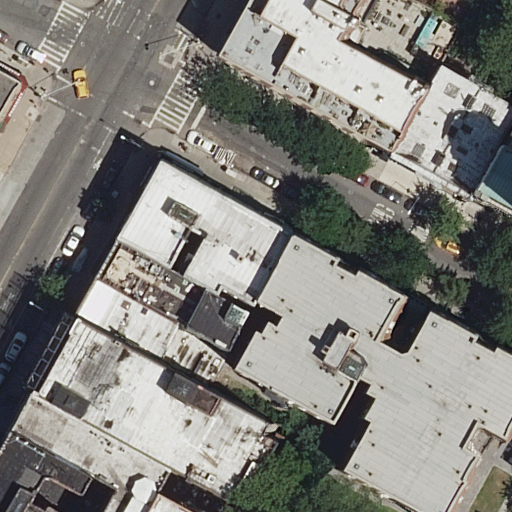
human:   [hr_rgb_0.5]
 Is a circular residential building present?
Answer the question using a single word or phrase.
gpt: no

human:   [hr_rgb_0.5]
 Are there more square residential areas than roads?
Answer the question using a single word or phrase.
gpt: no

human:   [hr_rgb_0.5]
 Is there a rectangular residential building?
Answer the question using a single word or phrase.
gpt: yes

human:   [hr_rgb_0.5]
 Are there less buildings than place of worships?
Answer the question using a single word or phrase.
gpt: no

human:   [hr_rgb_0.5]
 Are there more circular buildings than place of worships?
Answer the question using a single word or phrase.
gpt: no

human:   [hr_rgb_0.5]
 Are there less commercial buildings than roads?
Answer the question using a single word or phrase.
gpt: yes

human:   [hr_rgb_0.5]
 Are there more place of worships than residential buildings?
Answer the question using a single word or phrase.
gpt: no

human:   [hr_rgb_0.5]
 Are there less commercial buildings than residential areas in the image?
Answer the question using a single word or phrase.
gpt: yes

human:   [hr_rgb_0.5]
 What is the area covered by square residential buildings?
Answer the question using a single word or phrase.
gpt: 0m2

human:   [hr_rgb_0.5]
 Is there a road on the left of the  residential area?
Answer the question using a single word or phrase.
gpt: no

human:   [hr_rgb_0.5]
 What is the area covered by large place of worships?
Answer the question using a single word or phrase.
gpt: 0m2

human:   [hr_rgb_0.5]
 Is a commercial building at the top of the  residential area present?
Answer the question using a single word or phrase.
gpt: no

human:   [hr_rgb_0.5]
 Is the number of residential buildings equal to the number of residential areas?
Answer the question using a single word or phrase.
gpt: no

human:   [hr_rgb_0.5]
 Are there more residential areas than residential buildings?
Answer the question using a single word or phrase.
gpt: no

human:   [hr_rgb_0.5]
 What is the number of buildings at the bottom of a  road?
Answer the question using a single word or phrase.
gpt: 8

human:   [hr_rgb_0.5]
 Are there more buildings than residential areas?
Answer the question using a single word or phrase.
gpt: yes

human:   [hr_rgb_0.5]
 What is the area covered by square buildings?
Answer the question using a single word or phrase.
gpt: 0m2

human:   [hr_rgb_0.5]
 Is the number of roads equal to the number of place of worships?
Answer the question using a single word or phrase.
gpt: no

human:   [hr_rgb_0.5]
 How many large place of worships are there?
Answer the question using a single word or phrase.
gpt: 0

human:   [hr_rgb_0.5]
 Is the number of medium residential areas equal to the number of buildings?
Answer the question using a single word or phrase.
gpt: no

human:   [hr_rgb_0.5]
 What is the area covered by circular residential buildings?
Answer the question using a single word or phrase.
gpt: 0m2

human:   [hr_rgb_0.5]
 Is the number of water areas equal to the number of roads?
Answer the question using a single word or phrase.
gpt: no

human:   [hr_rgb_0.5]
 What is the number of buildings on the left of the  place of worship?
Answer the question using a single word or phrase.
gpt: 10

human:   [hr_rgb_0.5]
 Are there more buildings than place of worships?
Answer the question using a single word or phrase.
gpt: yes

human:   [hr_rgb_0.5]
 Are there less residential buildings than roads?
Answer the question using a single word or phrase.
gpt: no

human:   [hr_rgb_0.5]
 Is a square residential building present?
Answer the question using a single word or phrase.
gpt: no

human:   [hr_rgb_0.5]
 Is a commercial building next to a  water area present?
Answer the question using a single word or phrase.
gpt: no

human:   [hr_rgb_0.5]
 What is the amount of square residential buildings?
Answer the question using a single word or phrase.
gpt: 0

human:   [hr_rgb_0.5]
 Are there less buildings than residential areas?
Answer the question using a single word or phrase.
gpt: no

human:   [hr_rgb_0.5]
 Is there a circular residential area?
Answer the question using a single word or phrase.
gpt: no

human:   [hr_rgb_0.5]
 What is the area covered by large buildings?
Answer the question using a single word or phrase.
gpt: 3220m2

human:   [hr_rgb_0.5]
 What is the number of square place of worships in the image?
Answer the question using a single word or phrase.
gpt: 0

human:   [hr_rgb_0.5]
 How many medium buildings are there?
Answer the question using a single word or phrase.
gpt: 6

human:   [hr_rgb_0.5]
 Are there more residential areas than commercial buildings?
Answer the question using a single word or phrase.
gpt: yes

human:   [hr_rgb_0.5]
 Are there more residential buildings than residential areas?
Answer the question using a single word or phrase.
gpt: yes

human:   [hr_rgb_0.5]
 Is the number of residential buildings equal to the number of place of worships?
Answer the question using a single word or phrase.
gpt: no